Question: I want to implement a calendar view into my application so that people can choose dates. I like this calendar view which is in the google Adsense app.

How can I implement something similar? I looked around and I couldn't find the name.
I tried multiple calendar librairies but none are this clean.
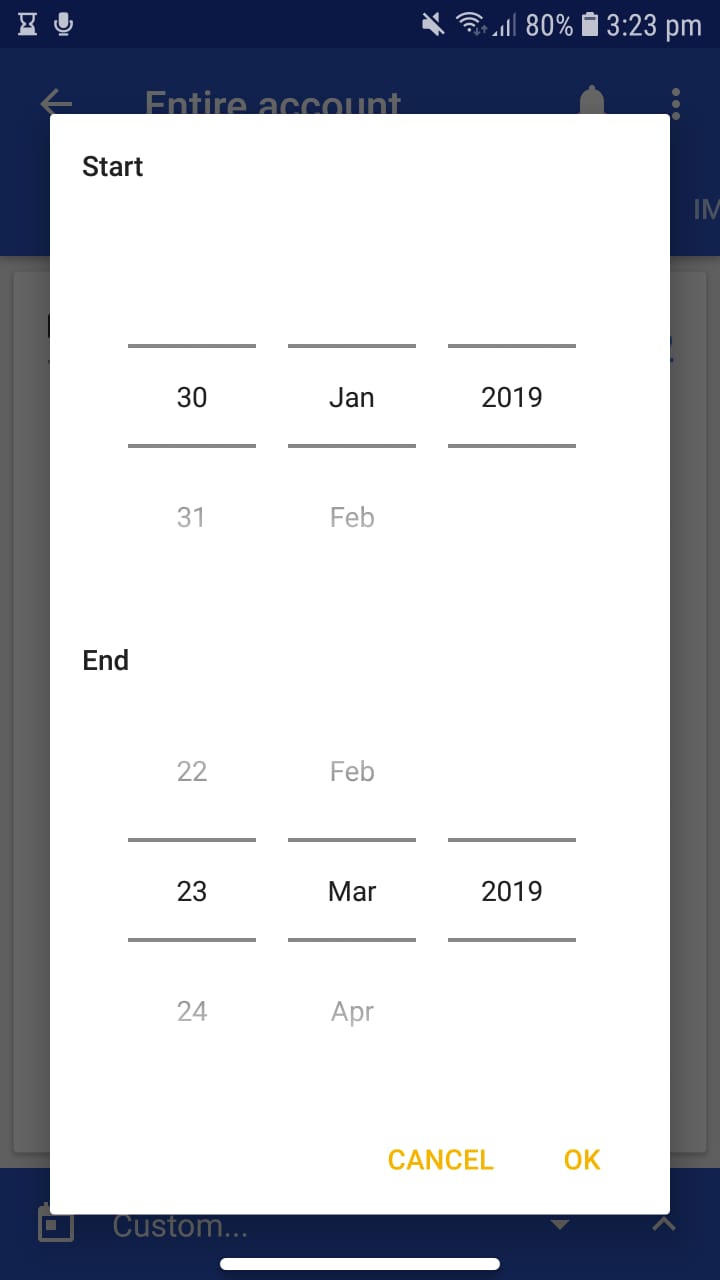
Answer: You can use 'Datepicker' like mentioned in <URL> to achieve your wanted look.
Another solution that I can offer if you want to change the names inside the dialog is to use custom number picker like this:
'NumberPicker'
'''
<NumberPicker
android:layout_width="wrap_content"
android:layout_height="wrap_content" />
'''
'''
String mValues[] = { "100 ", "200" };
'''
'''
private void setNubmerPicker(NumberPicker nubmerPicker,String [] numbers ){
nubmerPicker.setMaxValue(numbers.length-1);
nubmerPicker.setMinValue(0);
nubmerPicker.setWrapSelectorWheel(true);
nubmerPicker.setDisplayedValues(numbers);
}
'''
'''
setNubmerPicker(yourNumberPicker,mValues);
'''